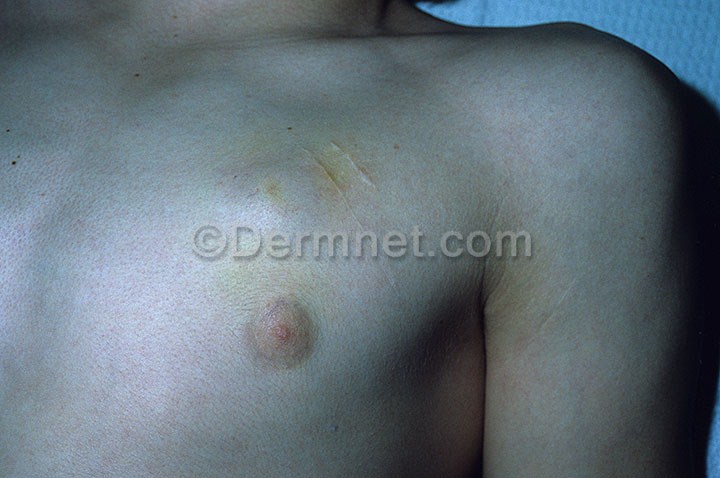
Disease: Vascular Tumors